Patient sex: F
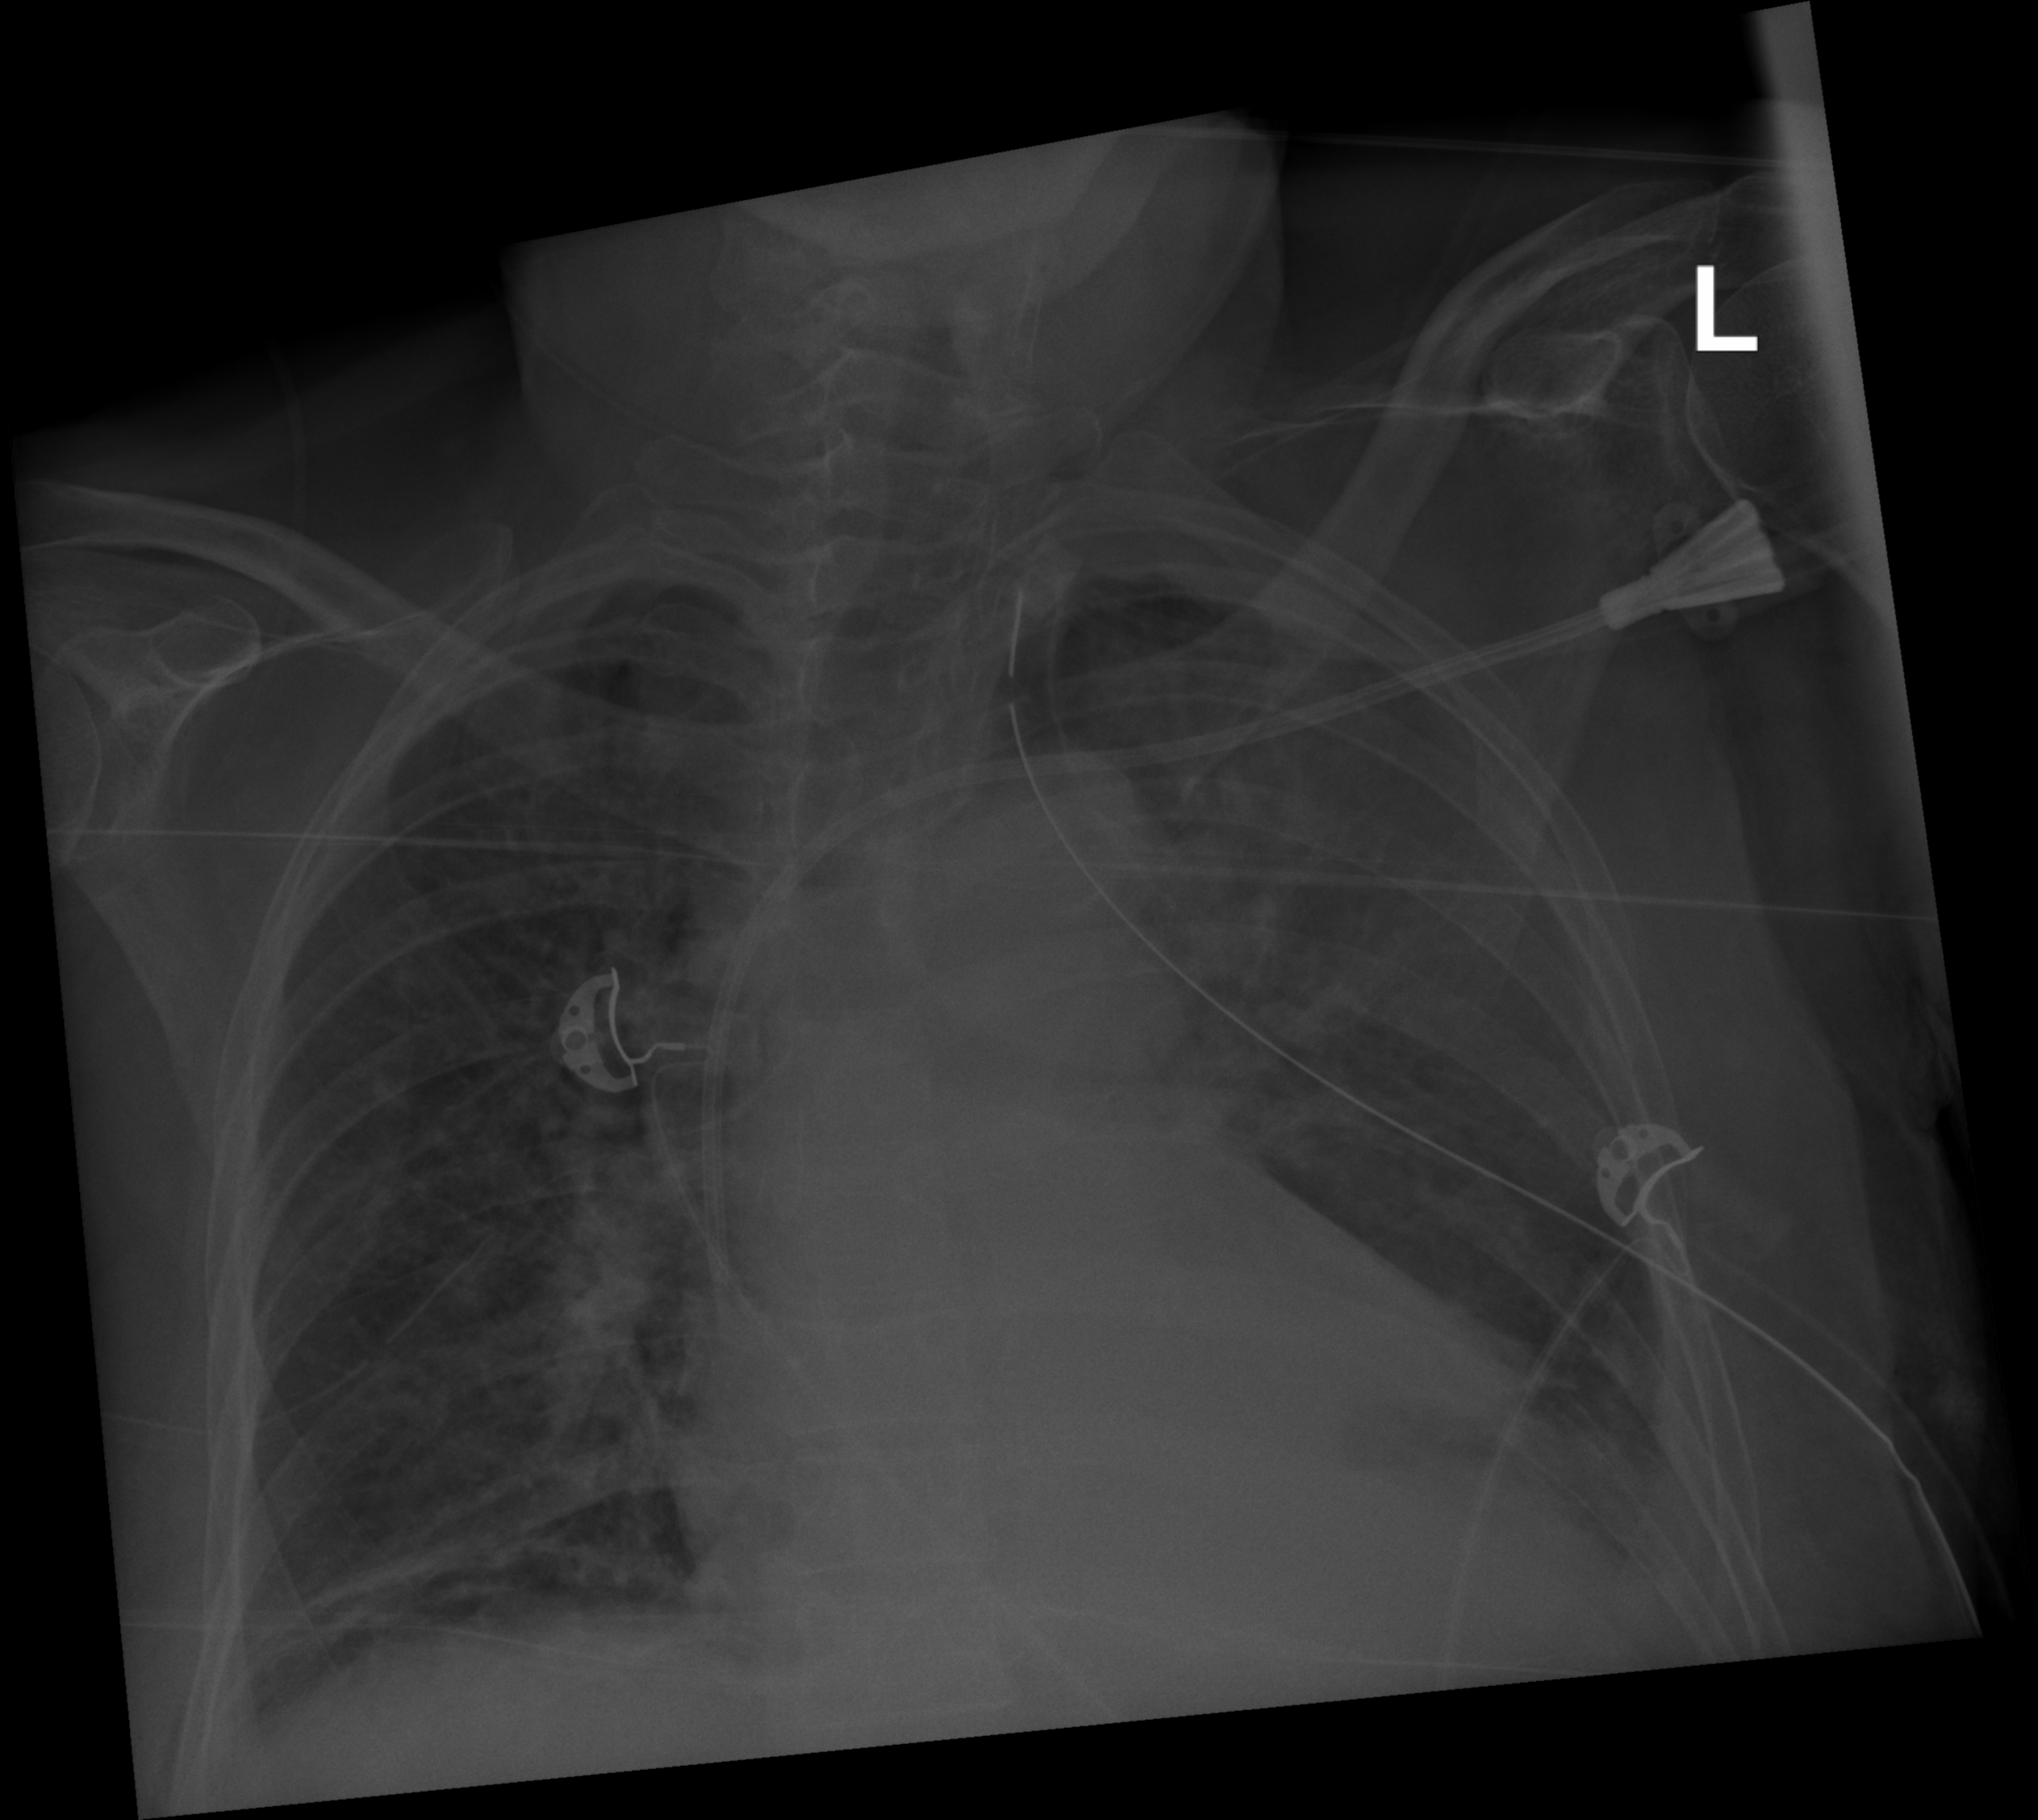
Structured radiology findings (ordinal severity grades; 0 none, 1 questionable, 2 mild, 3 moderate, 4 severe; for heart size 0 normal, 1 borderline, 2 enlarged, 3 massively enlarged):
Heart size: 2
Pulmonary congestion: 2
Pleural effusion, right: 2
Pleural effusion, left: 2
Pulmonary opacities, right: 2
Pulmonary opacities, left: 2
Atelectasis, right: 2
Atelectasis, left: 2